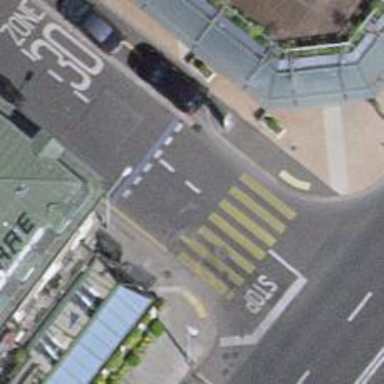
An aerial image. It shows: Road with traffic signals.